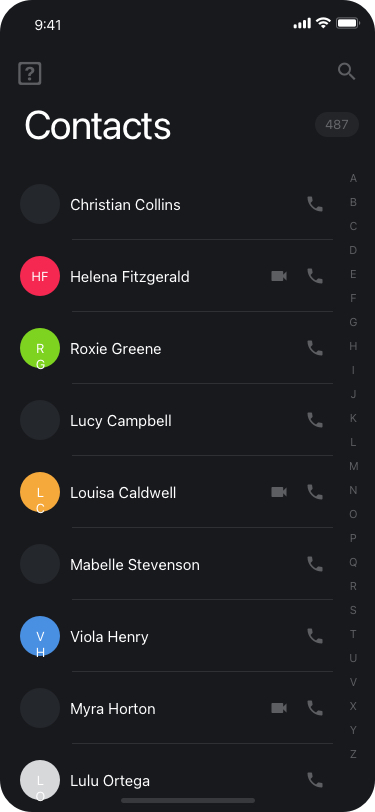
Text in this UI design:
Christian Collins
Helena Fitzgerald
HF
Roxie Greene
RG
Lucy Campbell
Louisa Caldwell
LC
Mabelle Stevenson
Viola Henry
VH
Myra Horton
Lulu Ortega
LO
A
B C D E F G H I J K L M N O P Q R S T U V X Y Z
Contacts
487
